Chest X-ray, PA view. Patient: 54 years old, sex M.
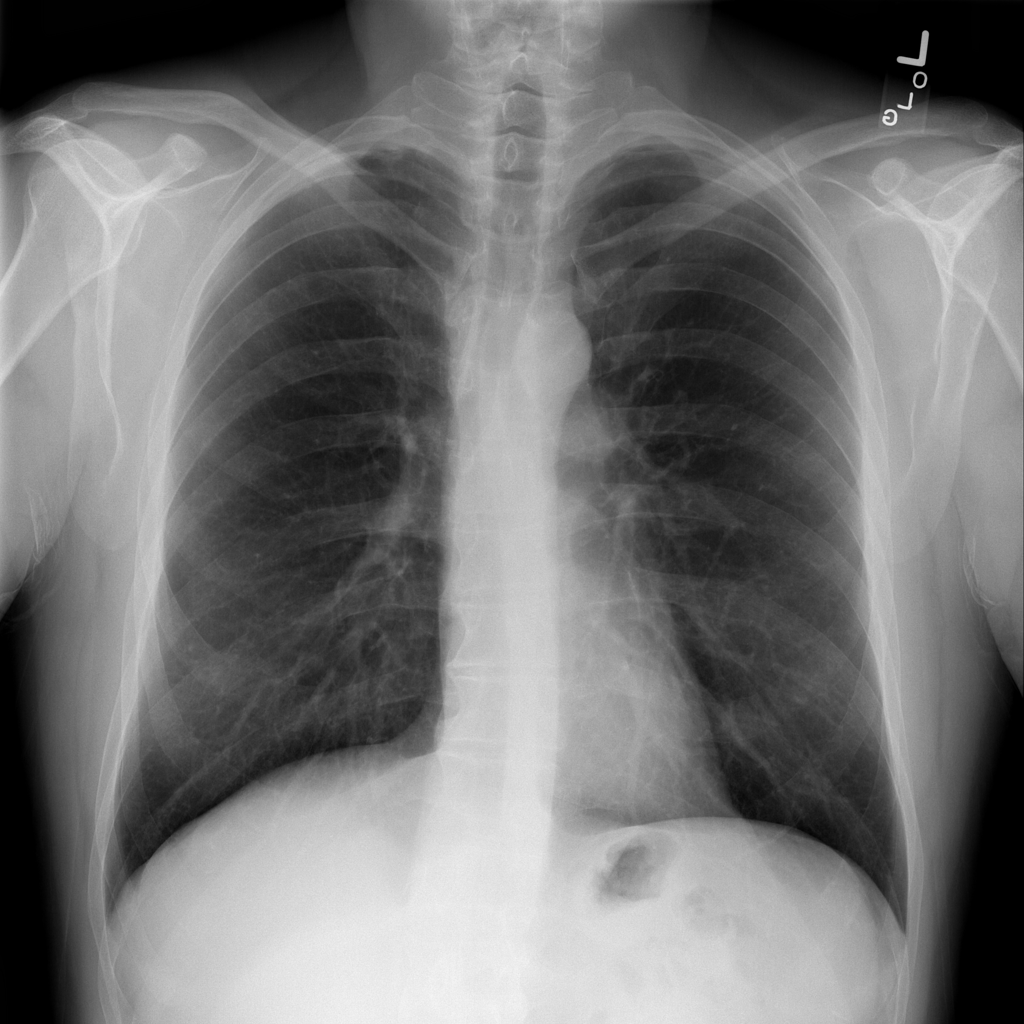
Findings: No Finding